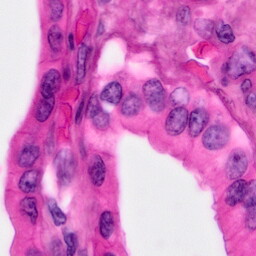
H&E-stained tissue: Pancreatic